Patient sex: M
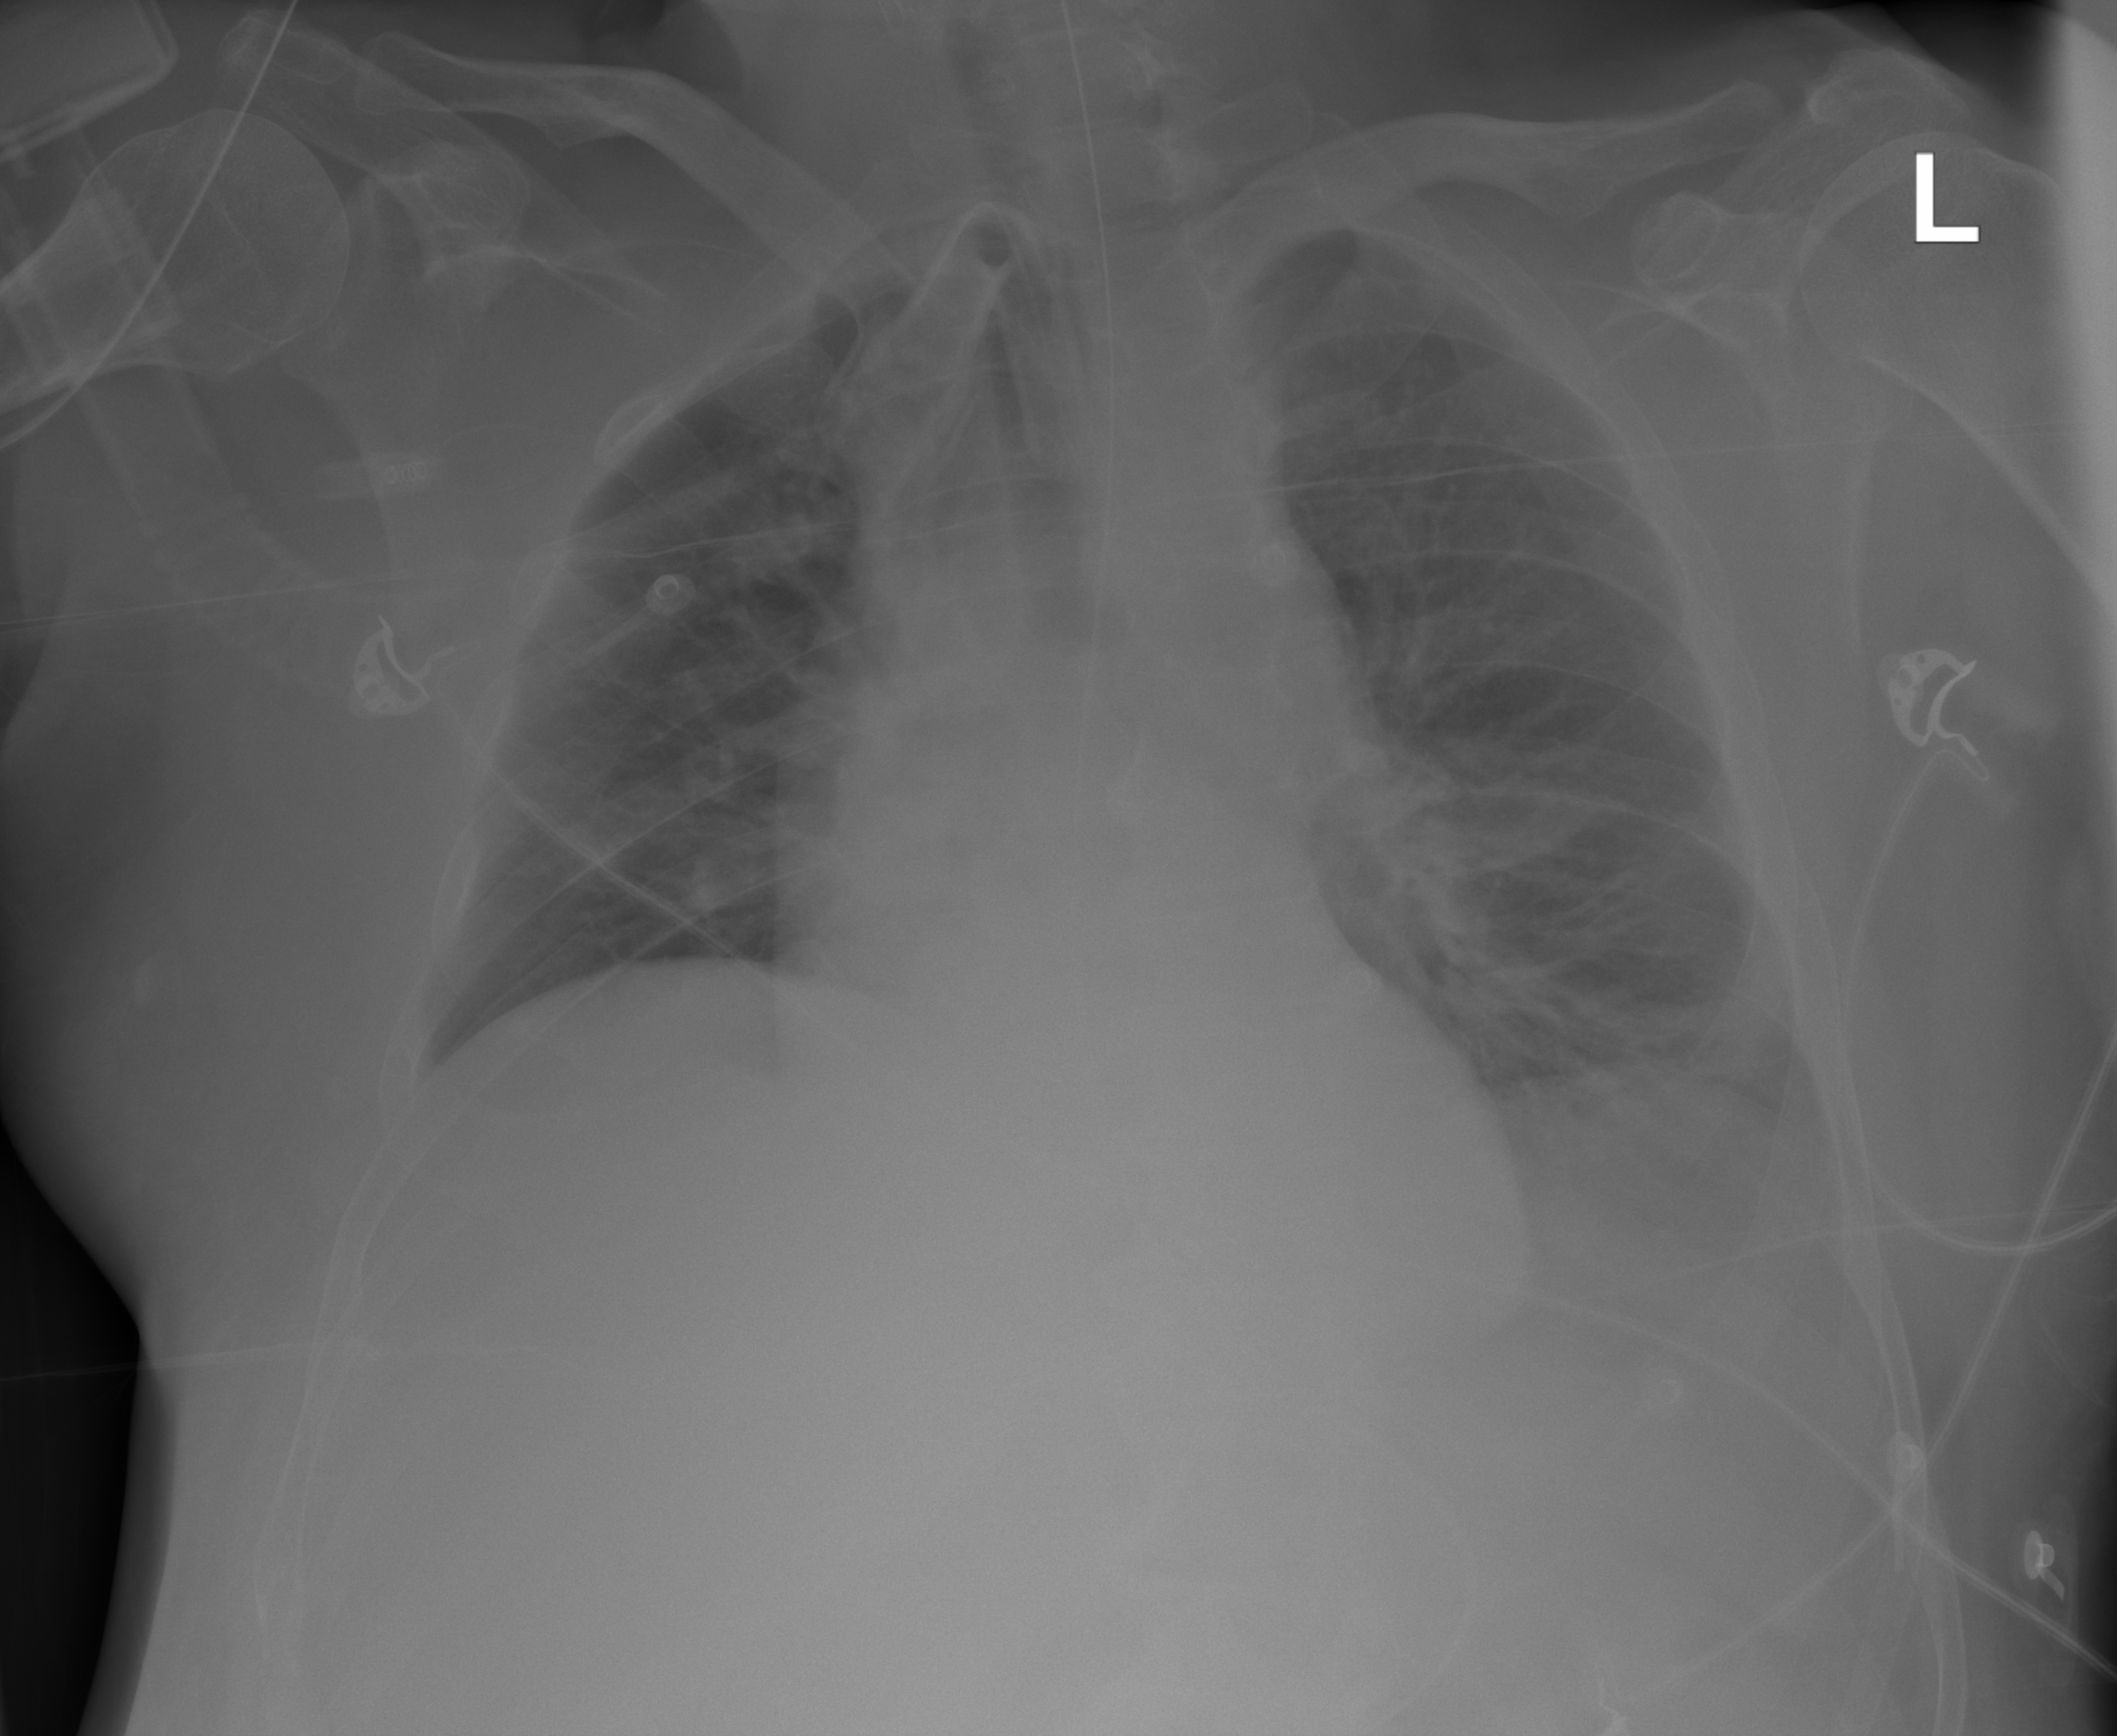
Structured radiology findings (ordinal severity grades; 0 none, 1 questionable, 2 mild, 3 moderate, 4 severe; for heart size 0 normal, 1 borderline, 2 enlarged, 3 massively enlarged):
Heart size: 1
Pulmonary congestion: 2
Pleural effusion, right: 0
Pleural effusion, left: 1
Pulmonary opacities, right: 2
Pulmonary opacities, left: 0
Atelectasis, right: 2
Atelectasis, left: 2